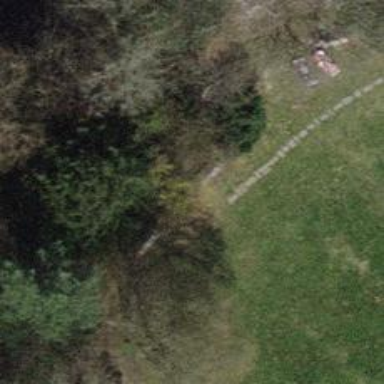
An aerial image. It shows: Brown bench in the vicinity.